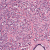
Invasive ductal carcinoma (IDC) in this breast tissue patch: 1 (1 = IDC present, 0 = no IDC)